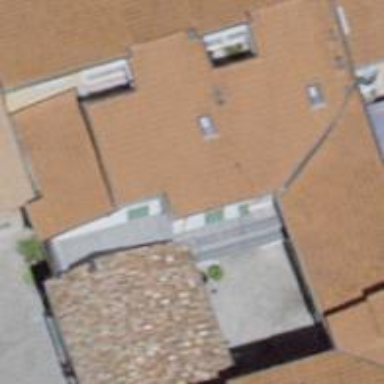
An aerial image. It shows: Restaurant.